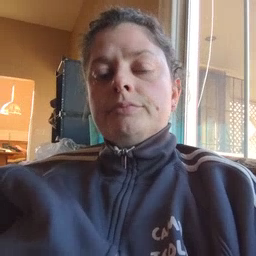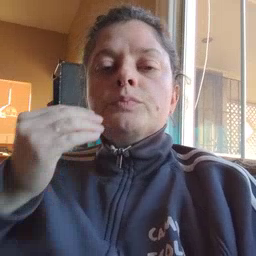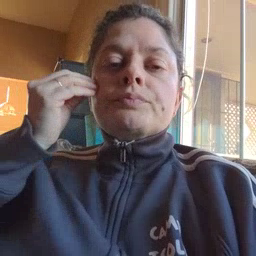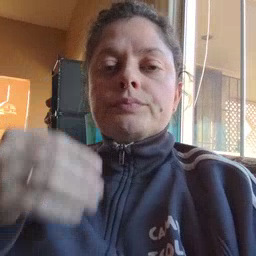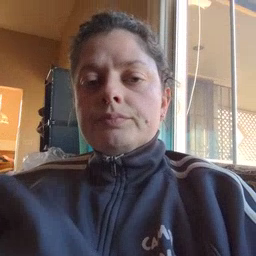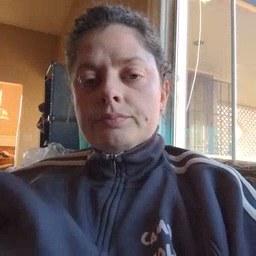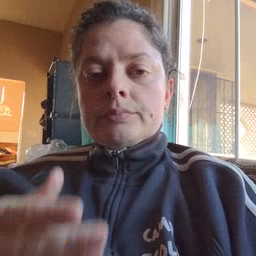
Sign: home